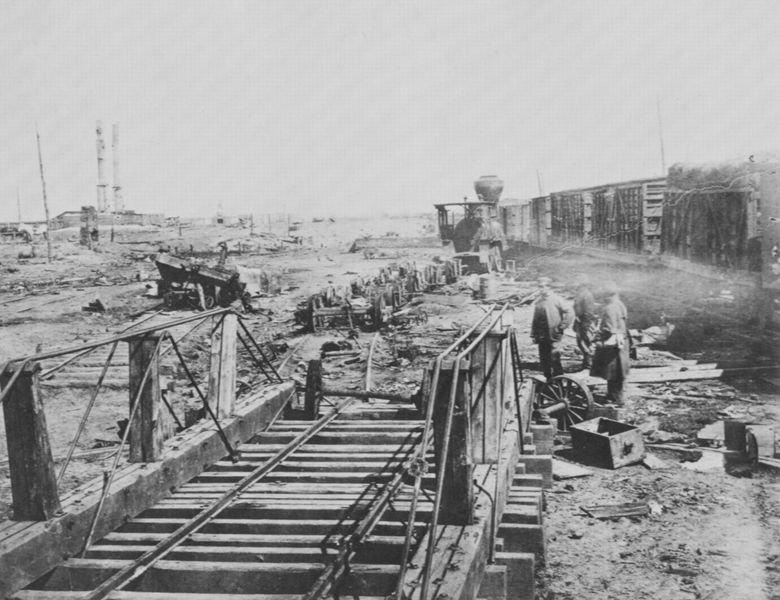
Titel: Konföderierte Befestigungen bei Manassas, VA
Künstler: Mathew B. Brady
Schlagwörter: gruppe, himmel, weiß, landschaft, menschen, grau, holz, hüte, männer, schwarz, gebäude, mützen, bild, erde, felder, ferne, horizont, häuser, brücke, brüstung, land, mantel, arbeit, kamin, räder, turm, ansicht, fassade, kisten, russland, schwer, wüste, zug, öde, nebel, pause, amerika, fabrik, schlot, speichen, arbeiter, auto, industrie, rad, schutt, wagen, dampf, krieg, balken, bohlen, geländer, steppe, foto, fotografie, photographie, eisen, ruine, türme, einöde, kran, schwarz weiss, staub, wägen, kiste, photo, werkzeug, hellgrau, industrialisierung, eisenbahn, lok, lokomotive, dampflok, gleis, gleise, lock, schiene, schienen, wagons, achse, achsen, usa, stahl, streben, nabe, aufnahme, bau, bauten, kessel, schwelle, baustelle, bauarbeiten, maschinen, ingenieur, dokumentation, waggon, kräne, müll, lore, waggons, wasserturm, mante, güterzug, güterwagen, schwellen, dokumentaion, eisenbahnbau, lastzug, schwaz weiß, loren, röder, armerika